Question: I want to increase the size of x and y axis to eliminate overlapping of ticks. Also can we rotate this Component labeling horizontally.
Following is the code:

'''
fg = sns.FacetGrid(data=df, hue='Component',aspect=1.61)
_=plt.grid(which='major', color='#cccccc', alpha=0.45)
_=plt.title('testing', family="Arial", fontsize=12)
_=plt.xlabel("x")
_=plt.ylabel("y")
plt.yticks(AV_df.index,AV_df.Affects_version.values)
scale_factor = 0.1
scale_factorx = 5
ymin, ymax = plt.ylim()
fig= plt.figure(figsize=(3,10))
plt.autoscale(enable=True, axis='x', tight=True)
plt.ylim(ymin * scale_factor, ymax * scale_factor)
fg.map(plt.scatter,'ts','Affects_version').add_legend()
'''
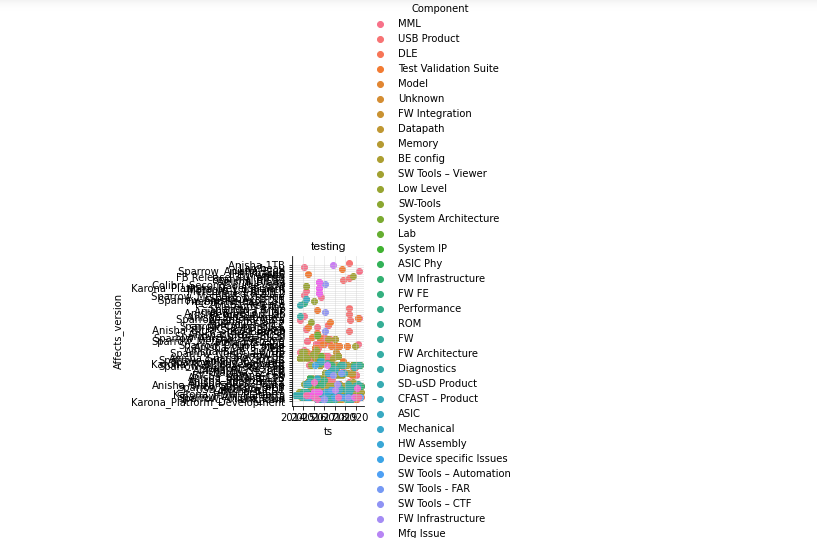
Answer: ## Plotting a scatter plot with Facetgrid
- 'hue''scatter'- - 'height''aspect'
'''
import pandas as pd
import random
import numpy as np
import string
# create synthetic data
np.random.seed(365)
random.seed(365)
data = {'affects': [random.choice(string.ascii_uppercase) for _ in range(10000)],
'ts': [np.random.randint(10, 80) for _ in range(10000)],
'component': [random.choice(string.ascii_lowercase) for _ in range(10000)]}
# create the dataframe
df = pd.DataFrame(data)
# plot
fg = sns.FacetGrid(data=df, hue='component', height=16, aspect=0.8)
fg.map(plt.scatter, 'ts', 'affects').add_legend()
'''
<URL>